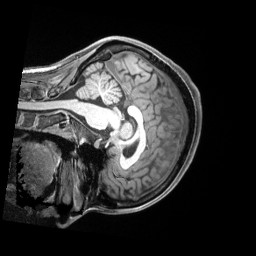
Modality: T1w
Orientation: sagittal
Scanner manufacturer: siemens
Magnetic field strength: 3 T
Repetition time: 2.5 s
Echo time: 0.00218 s